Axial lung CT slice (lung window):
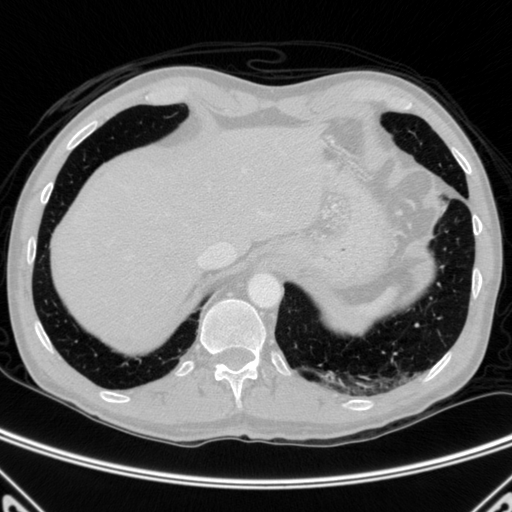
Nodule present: no